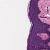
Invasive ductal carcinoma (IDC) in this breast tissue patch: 0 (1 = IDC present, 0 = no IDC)